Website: apple-inc
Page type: payment
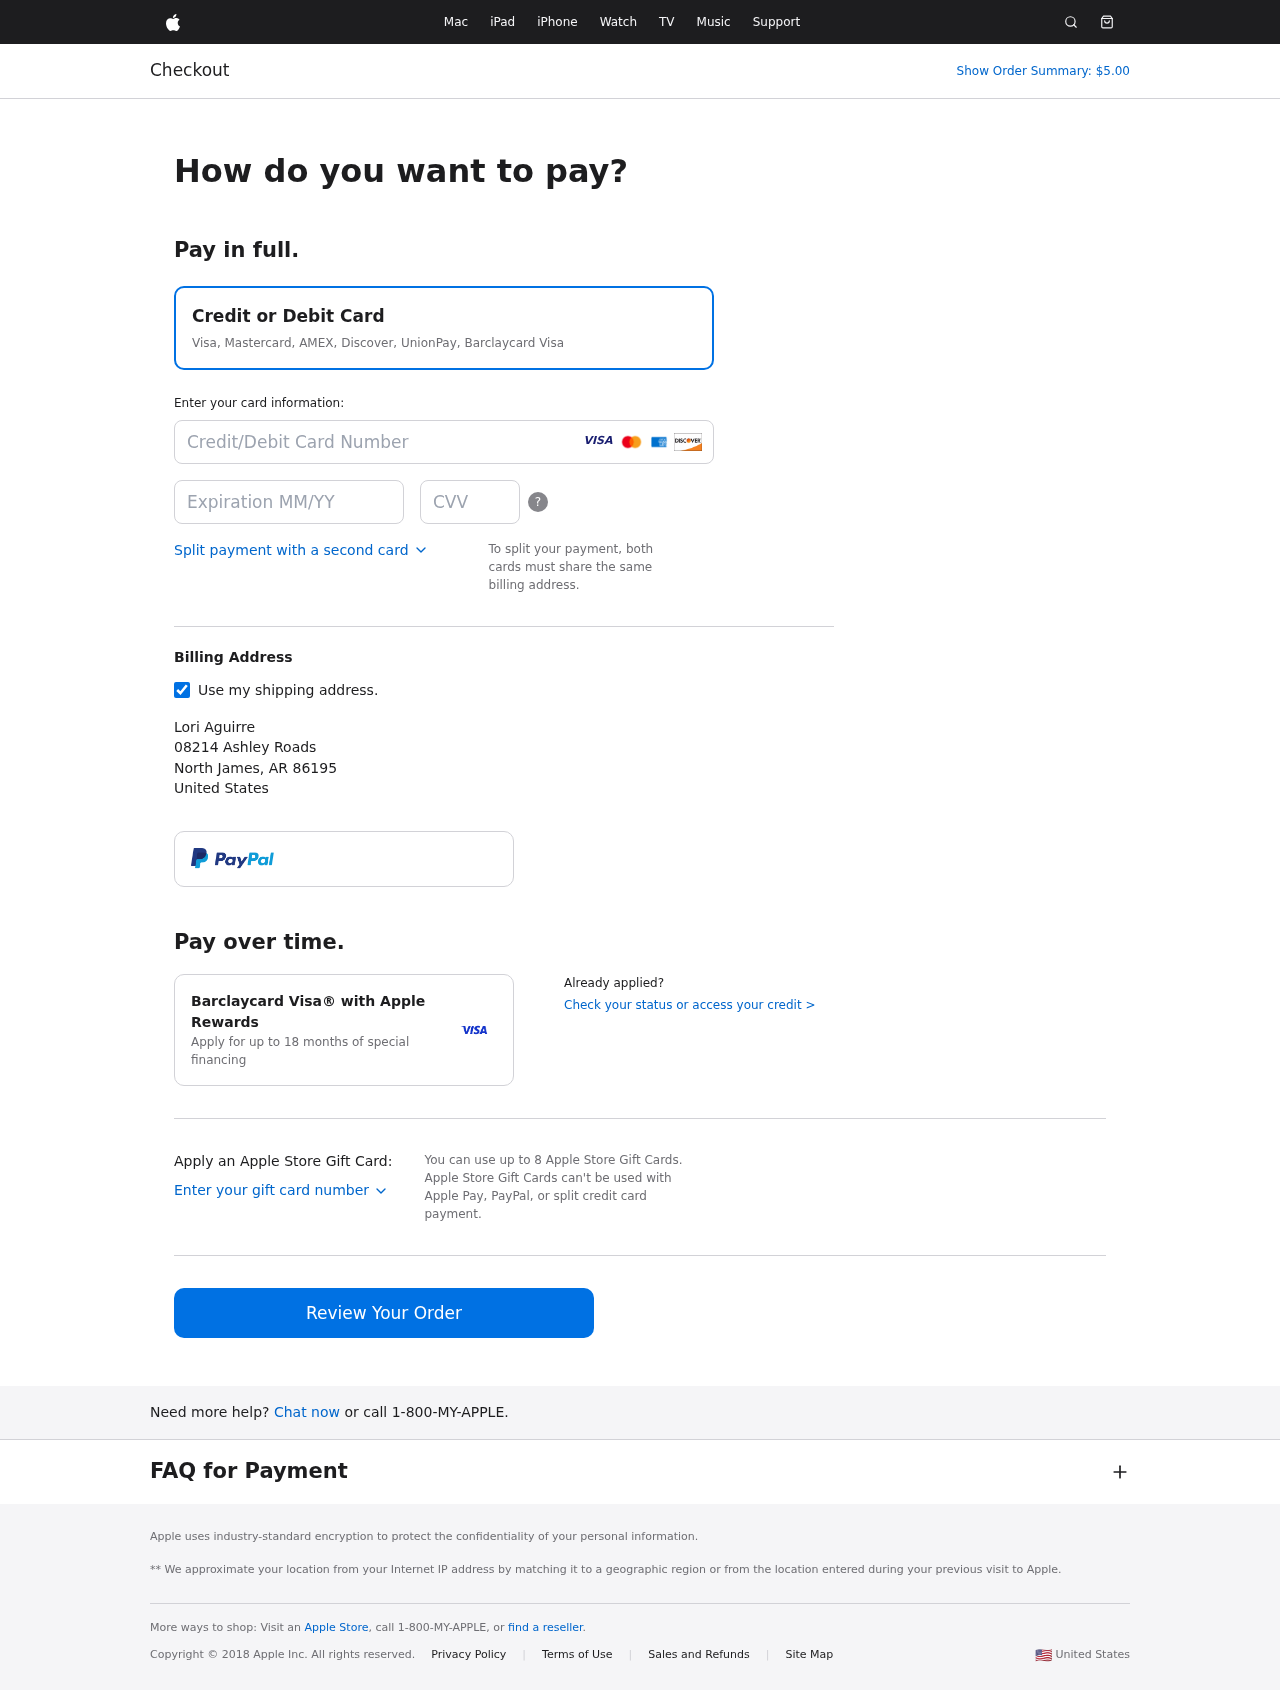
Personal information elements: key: PII_CARD_CVV
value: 281
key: PII_CARD_EXPIRY
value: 03/28
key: PII_CARD_NUMBER
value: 4141 1994 8271 4369
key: PII_CITY
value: North James
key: PII_COUNTRY
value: United States
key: PII_FULLNAME
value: Lori Aguirre
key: PII_POSTCODE
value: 86195
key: PII_STATE_ABBR
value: AR
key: PII_STREET
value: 08214 Ashley Roads
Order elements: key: ORDER_TOTAL
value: Show Order Summary: $5.00